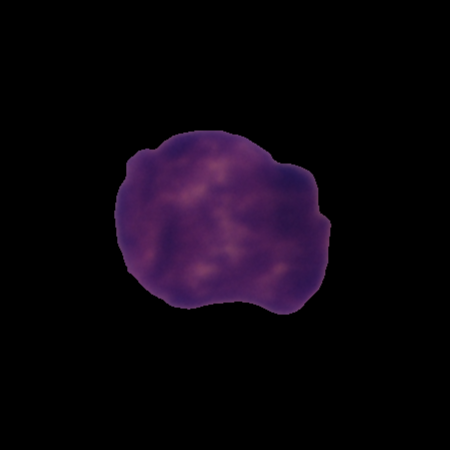
Label: cancer